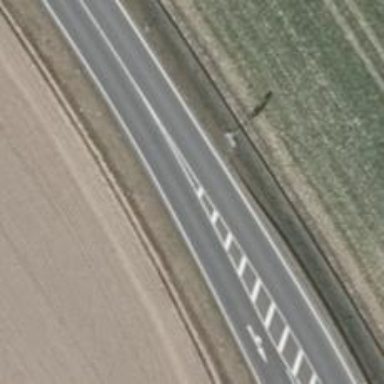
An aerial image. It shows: Asphalt road classified as primary highway.